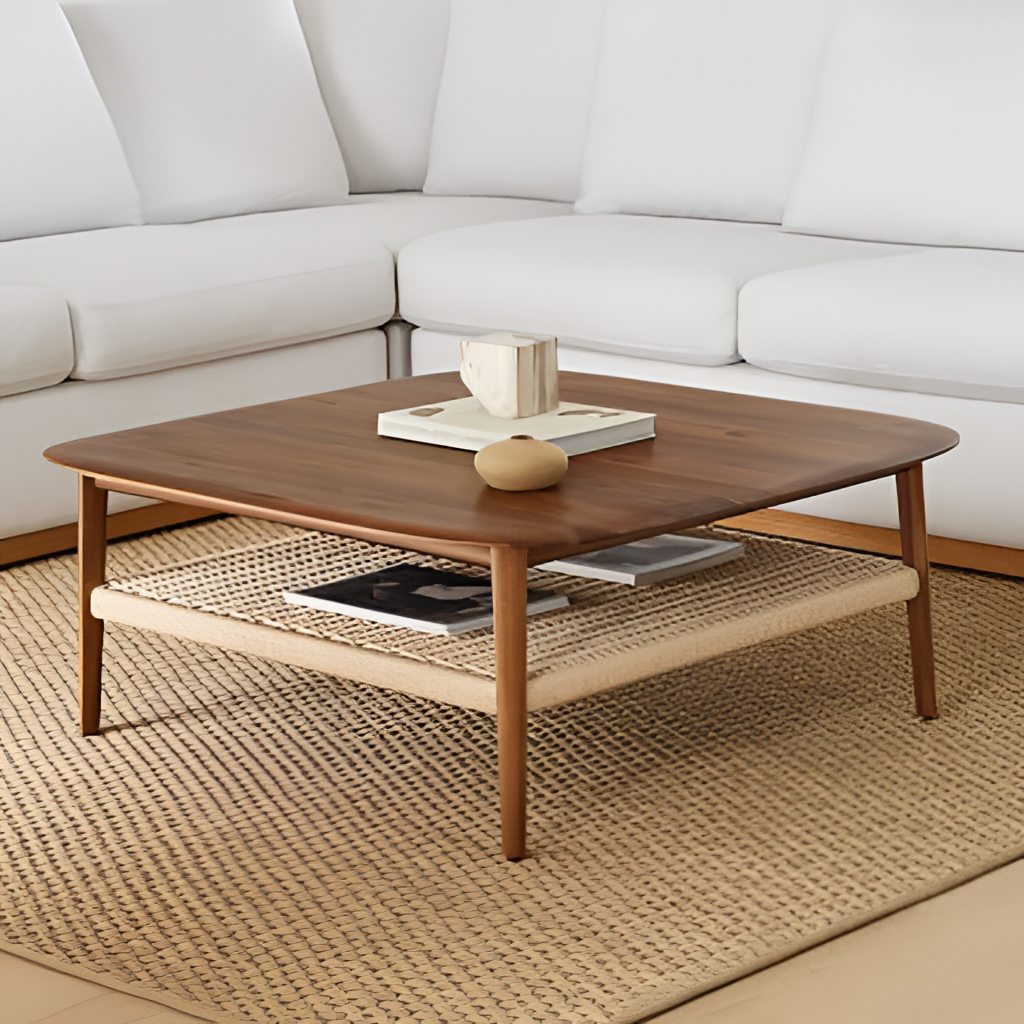
wood coffee table, living room, paint wallpaper, with solid pattern, beige tile flooring, with large square pattern, contemporary